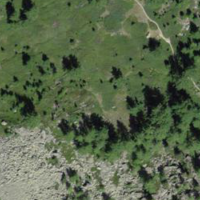
EUNIS habitat code: 31
Species observed at this site:
Lonicera caerulea